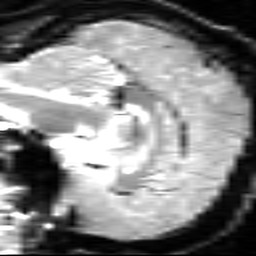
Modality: inplaneT2
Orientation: sagittal
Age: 21
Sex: male